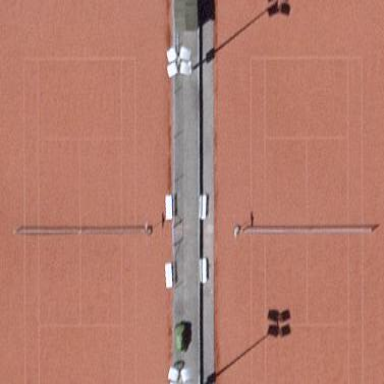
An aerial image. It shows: Sports centre with focus on tennis.